Question: i have div area which is devided in to 4 equal parts, like the one atached.
now i need another div to be placed at the bottom area as an overlay to the above div. Imagine it like a text scroll area on the bottom side of the TV and the TV screen is constructed by 4 divs.
I am able to create the 5 divs. now the issue is that the 5th div(scroll area) is not going above the bottom edge of the 2 lower divs (3 and 4). I also had put z-index also but failed
can anybody share a sample for styling this.

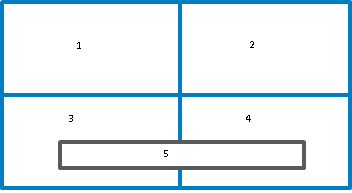
Answer: You can solve it this way:
'''
<div class="area"></div>
<div class="area"></div>
<div class="area"></div>
<div class="area"></div>
<div class="overlay"></div>
'''
'''
.area{
float: left;
width: 49%;
height: 300px;
border: 1px solid black;
}
.overlay{
width: 200px;
height: 100px;
background-color: blue;
clear: both;
position: absolute;
bottom: 30px;
margin: -100px;
left: 50%;
}
'''
Please note that I have used hard coded example values. The actual values depends on which context the markup is in.